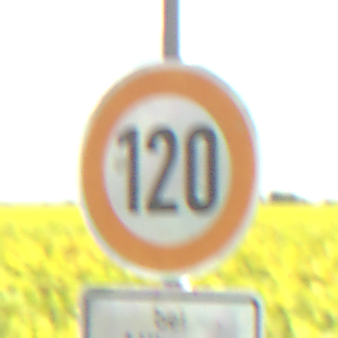
Verkehrszeichen: Geschwindigkeit120
Zusatzzeichen unten: BeiNaesse
Umgebung: Outdoor, RoadRail
Tageszeit: Midday
Wetter: PartlyCloudy
Licht: Natural
Jahreszeit: NotSpecified
Kontrast: HighContrast